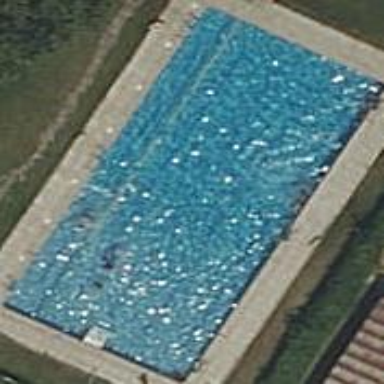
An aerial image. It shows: Swimming pool located in leisure land.